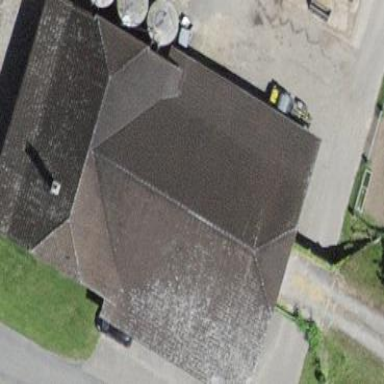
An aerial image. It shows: Farm building.